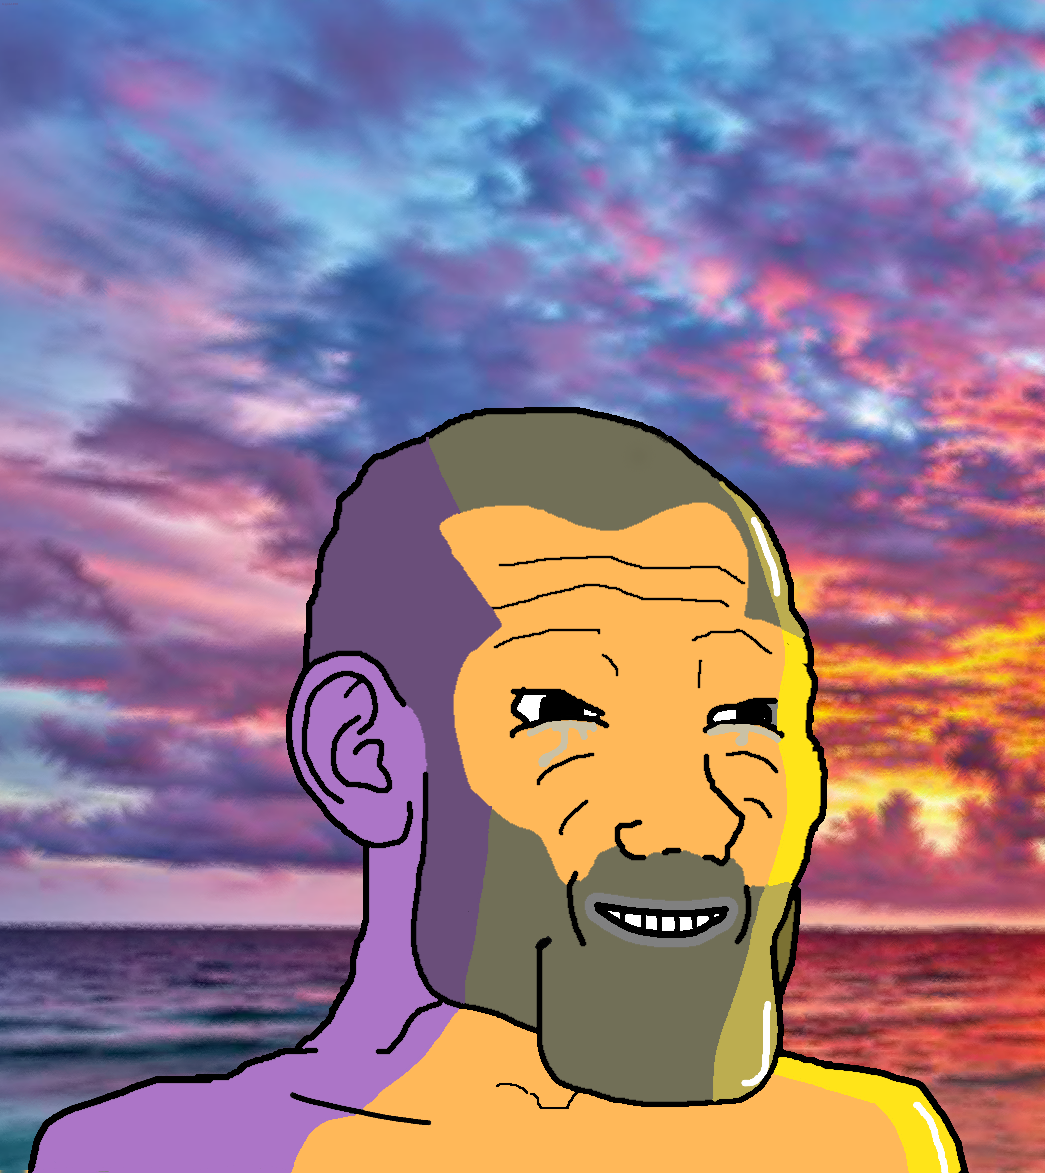
Label: 5_Grey_Chad